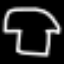
Label: mushroom